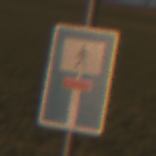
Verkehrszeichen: SackgasseFussgaengerDurchlaessig
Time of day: SunriseSunset
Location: Outdoor (Nature)
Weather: PartlyCloudy
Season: NotSpecified
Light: Natural